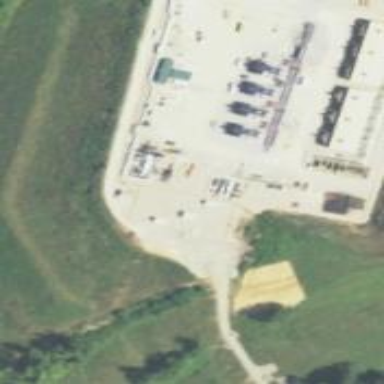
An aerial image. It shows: Industrial area used for fracking.